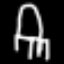
Label: chair